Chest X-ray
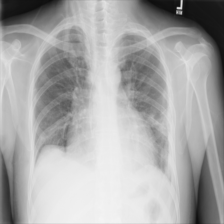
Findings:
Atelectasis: negative
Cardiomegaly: negative
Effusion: positive
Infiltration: positive
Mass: negative
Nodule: positive
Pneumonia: negative
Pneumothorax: negative
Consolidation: negative
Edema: negative
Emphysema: negative
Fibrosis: negative
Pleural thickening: negative
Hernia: negative